Field crop: maize
Growth stage: 1
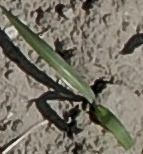
Species: sorghum